Question: I use this code to allow the user to send a mail to another user:
'''
<%= button_to("Contact me","mailto:#{@formation.usr.email}?subject=#{@formation.name}", class: "fiche__detail__contact") %>
'''
Which gives me the following html:
'''
<form action="mailto:user@gmail.com?subject=SomeName" class="button_to" method="post">
<div>
<input class="fiche__detail__contact" type="submit" value="Me contacter" />
<input name="authenticity_token" type="hidden" value="cO0XDBcG4j0IfmDJV56sdYSfoLeV9NmhTd+bJu/ku+U=" />
</div>
</form>
'''
And this king of email:

I tried to set the body of the mail using '&body' but it doesn't work. Also, set ':authenticity_token => false' is not working either.
How can I remove the token?
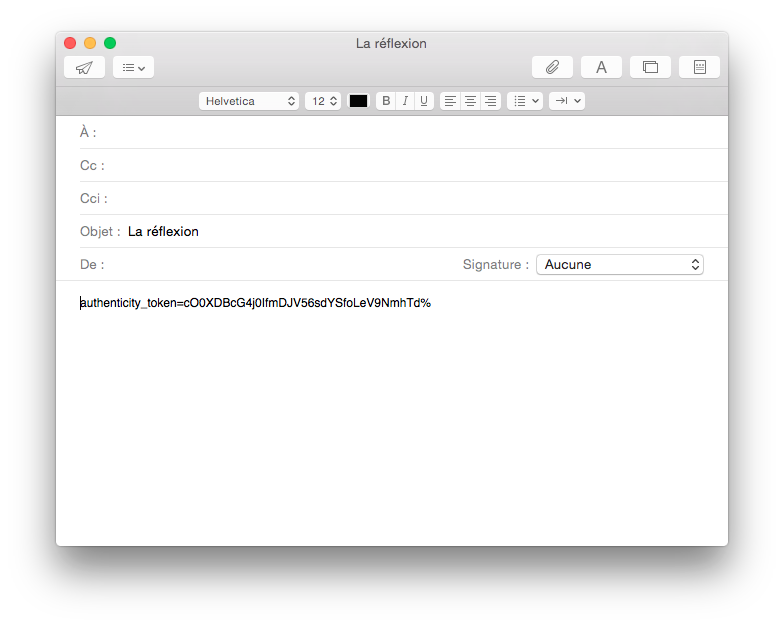
Answer: Just use <URL>:
'''
<%= mail_to @formation.usr.email, "Contact me", :subject => @formation.name, class: "fiche__detail__contact" %>
'''